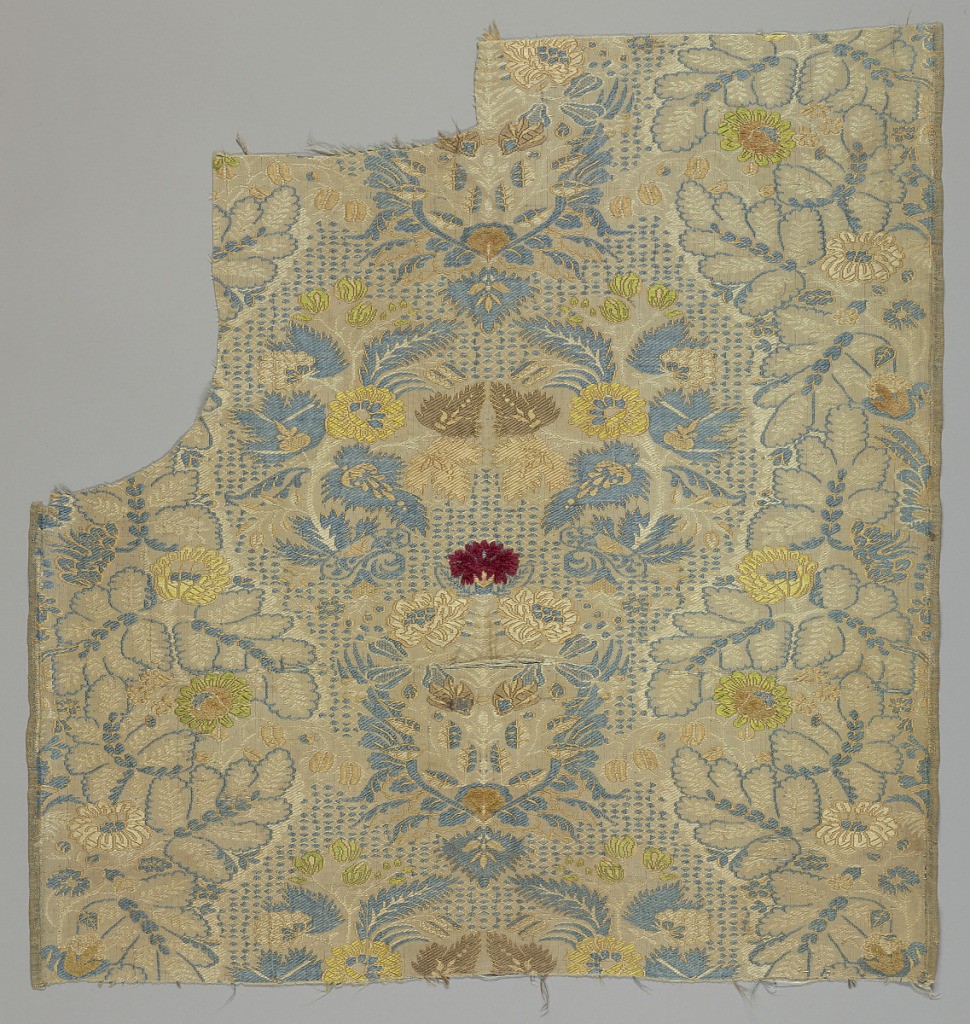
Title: Fragment
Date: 18th century
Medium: silk Technique: plain weave with discontinuous supplementary weft petterning (brocaded)
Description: Fragment with large scale symmetrical floral pattern in cream and blue with details brocaded in yellow and brown, on a bone colored ribbed ground. Bright red flower in chenille at center.